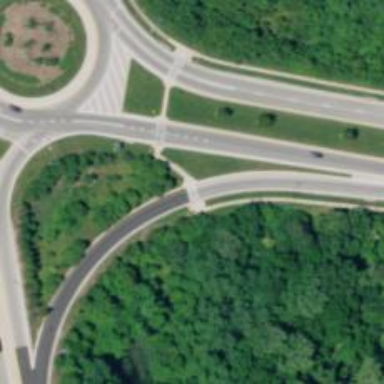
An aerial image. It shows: Uncontrolled road crossing.